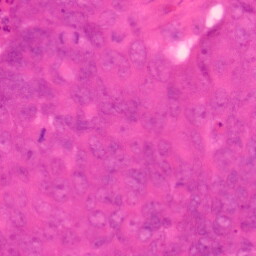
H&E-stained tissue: Colon